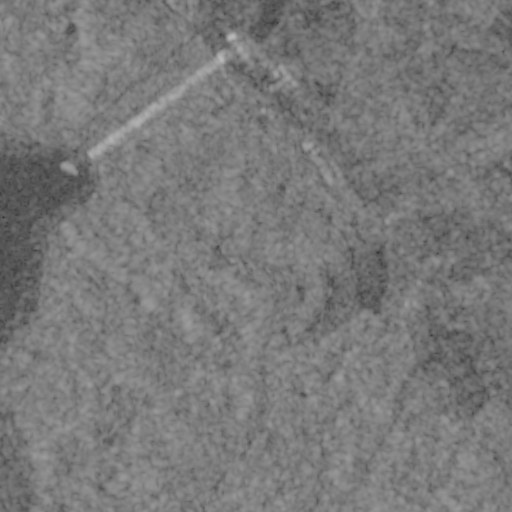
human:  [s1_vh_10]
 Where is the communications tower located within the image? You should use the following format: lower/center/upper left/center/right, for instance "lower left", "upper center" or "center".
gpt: The communications tower is located in the center right of the image.
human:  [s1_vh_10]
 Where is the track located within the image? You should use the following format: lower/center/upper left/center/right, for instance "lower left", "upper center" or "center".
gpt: There is no track in the image.

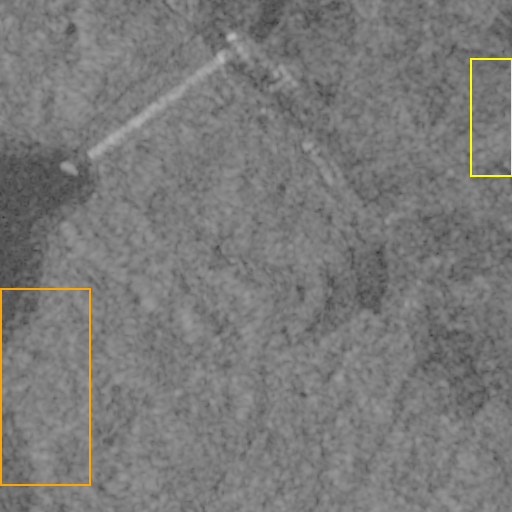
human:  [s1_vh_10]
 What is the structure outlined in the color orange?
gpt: The structure outlined in orange is a crop field.
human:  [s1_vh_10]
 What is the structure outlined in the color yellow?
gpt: The structure outlined in yellow is a power substation.
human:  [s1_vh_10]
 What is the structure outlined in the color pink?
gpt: There is no pink outline.